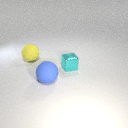
large blue rubber sphere to the right of large yellow rubber sphere